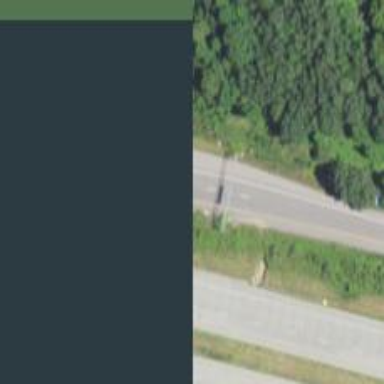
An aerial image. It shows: Asphalt service road.